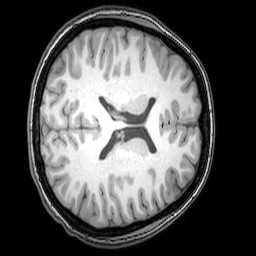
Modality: T1w
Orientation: axial
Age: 22
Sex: female
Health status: healthy
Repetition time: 0.081 s
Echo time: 0.037 s